Question: Is there anyway to create window like below image , that has no close button in qt designer ?

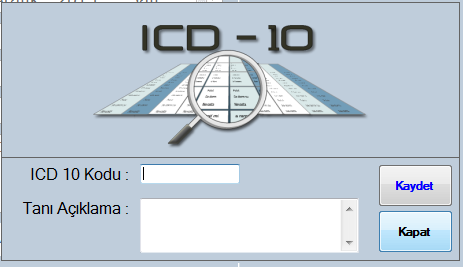
Answer: To get a look like that you'd want to use the 'setWindowsFlags' function, and pass in 'Qt::CustomizeWindowHint' 'Qt::FramelessWindowHint', in C++ this would look like 'someUi->setWindowsFlags(Qt::CustomizeWindowHint | Qt::FramelessWindowHint)' but I'm not sure for PyQt.